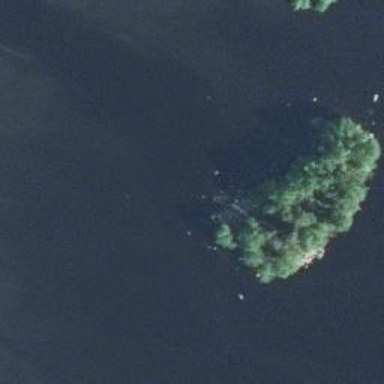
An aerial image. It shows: Islet.